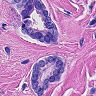
Metastatic tissue present: yes